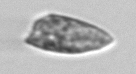
Label: Prorocentrum_dentatum